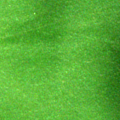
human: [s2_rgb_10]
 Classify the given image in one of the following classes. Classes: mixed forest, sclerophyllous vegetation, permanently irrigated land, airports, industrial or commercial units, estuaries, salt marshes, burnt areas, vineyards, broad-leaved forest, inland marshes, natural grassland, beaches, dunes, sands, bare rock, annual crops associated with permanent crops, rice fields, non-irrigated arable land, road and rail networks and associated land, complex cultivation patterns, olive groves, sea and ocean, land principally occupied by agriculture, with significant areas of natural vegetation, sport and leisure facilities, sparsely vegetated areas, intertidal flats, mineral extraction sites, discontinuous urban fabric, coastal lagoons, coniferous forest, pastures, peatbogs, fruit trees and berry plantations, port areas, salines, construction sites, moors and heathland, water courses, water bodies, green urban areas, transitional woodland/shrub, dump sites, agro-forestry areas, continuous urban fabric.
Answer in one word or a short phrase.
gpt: coastal lagoons